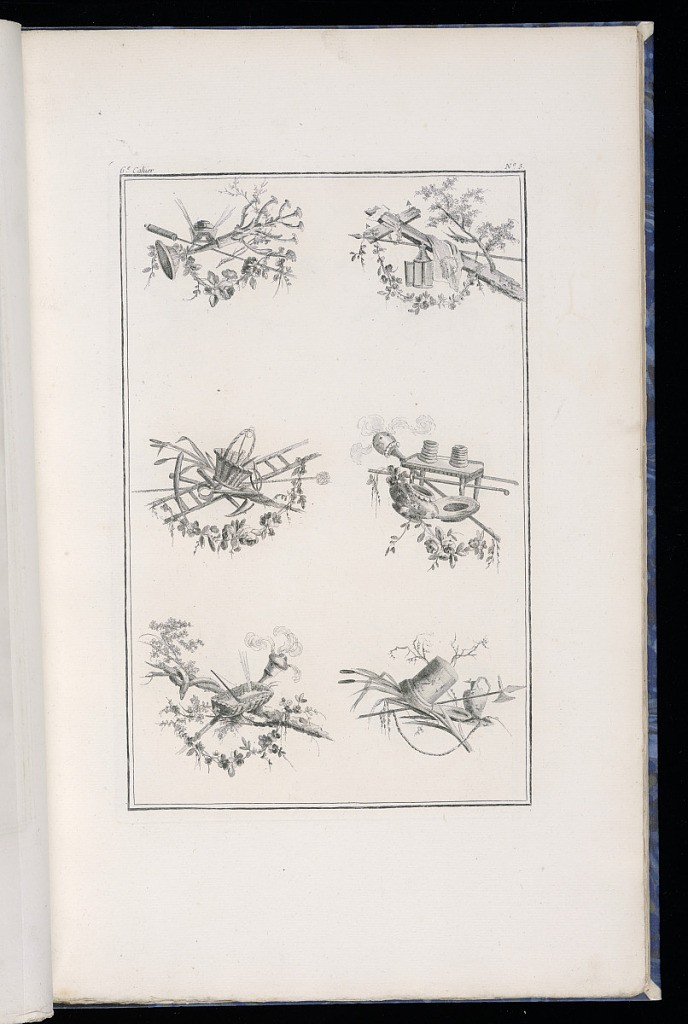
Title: Trophy Designs
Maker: Pierre Ranson, French, 1736–1786
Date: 1777–79
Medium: Etching on paper
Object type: Print
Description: Six designs for trophies incorporating leaves, flowers, branches, cross, lantern, spear, candelabra, shroud with the face of Jesus, basket, ladder, incense burners, snake, and a jug. The plate is numbered.